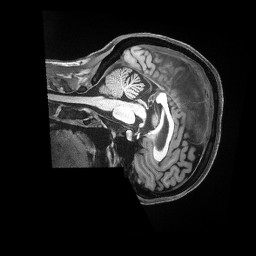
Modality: T1w
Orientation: sagittal
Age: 59
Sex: female
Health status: ill
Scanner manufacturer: siemens
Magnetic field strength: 3 T
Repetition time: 2.5 s
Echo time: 0.00181 s